Question: I would like to make a regression tree like the one in the picture. The tree was done in Cubist but I don't have that program. I do use R and Python. It seems to differ from the R packages rpart or tree in that the end nodes are linear formulas rather than just the average value. Is there any way I can do this using R or some other free software?
In the picture, NDVI, B1,B2, etc are variables. The image is from <URL>.

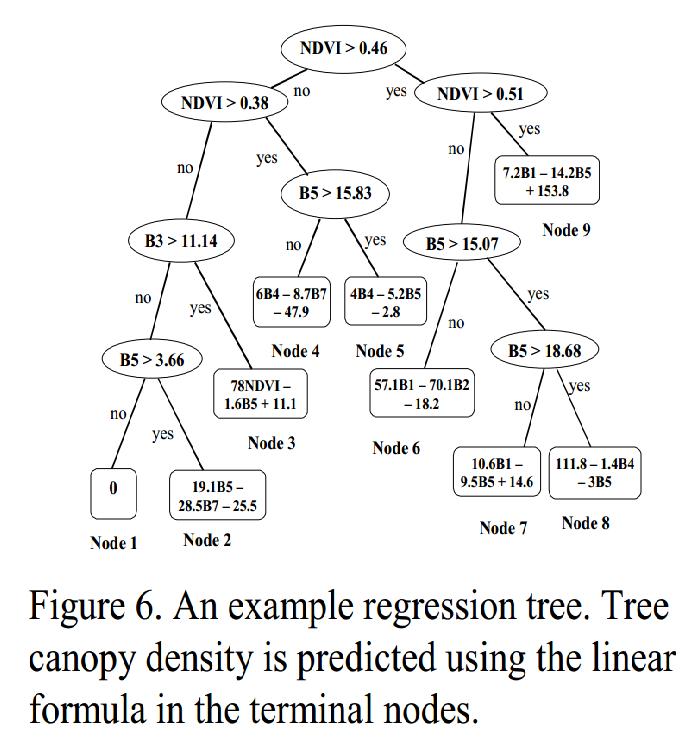
Answer: <URL>.
Using the example from 'help('cubist')' and the original <URL>
'''
library(Cubist)
library(mlbench)
data(BostonHousing)
## 1 committee, so just an M5 fit:
mod1 <- cubist(x = BostonHousing[, -14], y = BostonHousing$medv)
summary(mod1)
# Call:
# cubist.default(x = BostonHousing[, -14], y = BostonHousing$medv)
#
#
# Cubist [Release 2.07 GPL Edition] Thu Jul 04 11:56:33 2013
# ---------------------------------
#
# Target attribute 'outcome'
#
# Read 506 cases (14 attributes) from undefined.data
#
# Model:
#
# Rule 1: [101 cases, mean 13.84, range 5 to 27.5, est err 1.98]
#
# if
# nox > 0.668
# then
# outcome = -1.11 + 2.93 dis + 21.4 nox - 0.33 lstat + 0.008 b
# - 0.13 ptratio - 0.02 crim - 0.003 age + 0.1 rm
#
# Rule 2: [203 cases, mean 19.42, range 7 to 31, est err 2.10]
#
# if
# nox <= 0.668
# lstat > 9.59
# then
# outcome = 23.57 + 3.1 rm - 0.81 dis - 0.71 ptratio - 0.048 age
# - 0.15 lstat + 0.01 b - 0.0041 tax - 5.2 nox + 0.05 crim
# + 0.02 rad
#
# Rule 3: [43 cases, mean 24.00, range 11.9 to 50, est err 2.56]
#
# if
# rm <= 6.226
# lstat <= 9.59
# then
# outcome = 1.18 + 3.83 crim + 4.3 rm - 0.06 age - 0.11 lstat - 0.003 tax
# - 0.09 dis - 0.08 ptratio
#
# Rule 4: [163 cases, mean 31.46, range 16.5 to 50, est err 2.78]
#
# if
# rm > 6.226
# lstat <= 9.59
# then
# outcome = -4.71 + 2.22 crim + 9.2 rm - 0.83 lstat - 0.0182 tax
# - 0.72 ptratio - 0.71 dis - 0.04 age + 0.03 rad - 1.7 nox
# + 0.008 zn
#
#
# Evaluation on training data (506 cases):
#
# Average |error| 2.10
# Relative |error| 0.32
# Correlation coefficient 0.94
#
#
# Attribute usage:
# Conds Model
#
# 80% 100% lstat
# 60% 92% nox
# 40% 100% rm
# 100% crim
# 100% age
# 100% dis
# 100% ptratio
# 80% tax
# 72% rad
# 60% b
# 32% zn
#
#
# Time: 0.0 secs
'''